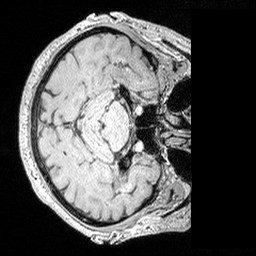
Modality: MP2RAGE
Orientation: axial
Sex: male
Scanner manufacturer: siemens
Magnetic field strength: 3 T
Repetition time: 5 s
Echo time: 0.00292 s